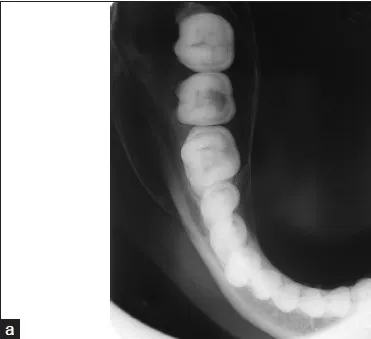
Mandibular occlusal radiograph showing expansion of the cortical plates.
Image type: radiology (x_ray)